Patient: sex M, age 60
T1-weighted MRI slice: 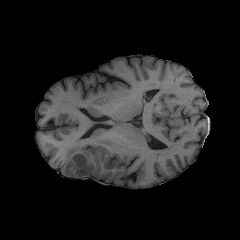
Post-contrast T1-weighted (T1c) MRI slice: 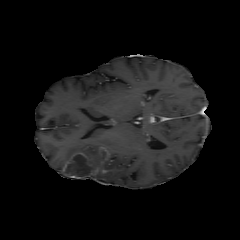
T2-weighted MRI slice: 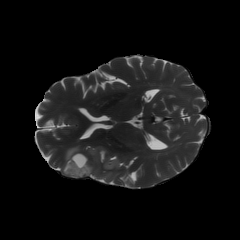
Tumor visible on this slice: yes
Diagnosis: Glioblastoma, IDH-wildtype
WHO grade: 4